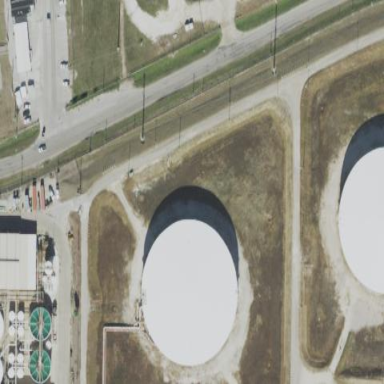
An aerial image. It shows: Building with storage tank.